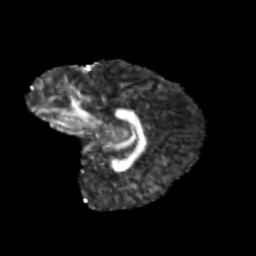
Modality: FA
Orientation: sagittal
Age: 12
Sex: female
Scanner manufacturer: siemens
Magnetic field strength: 3 T
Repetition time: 3.8 s
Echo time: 0.07 s